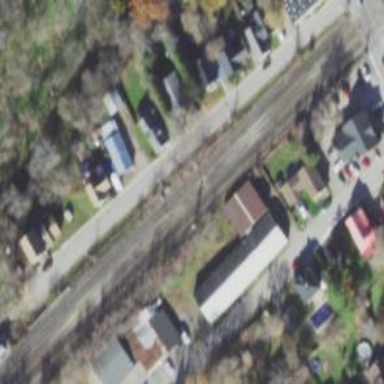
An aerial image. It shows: Junction on the railway.